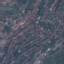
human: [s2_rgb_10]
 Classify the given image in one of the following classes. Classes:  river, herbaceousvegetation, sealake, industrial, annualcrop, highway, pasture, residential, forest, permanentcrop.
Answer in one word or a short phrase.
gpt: Residential